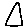
Label: triangle